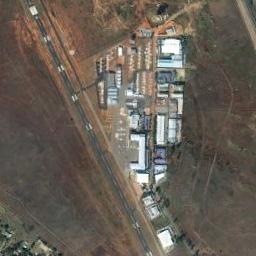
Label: airport